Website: lowes
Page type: payment
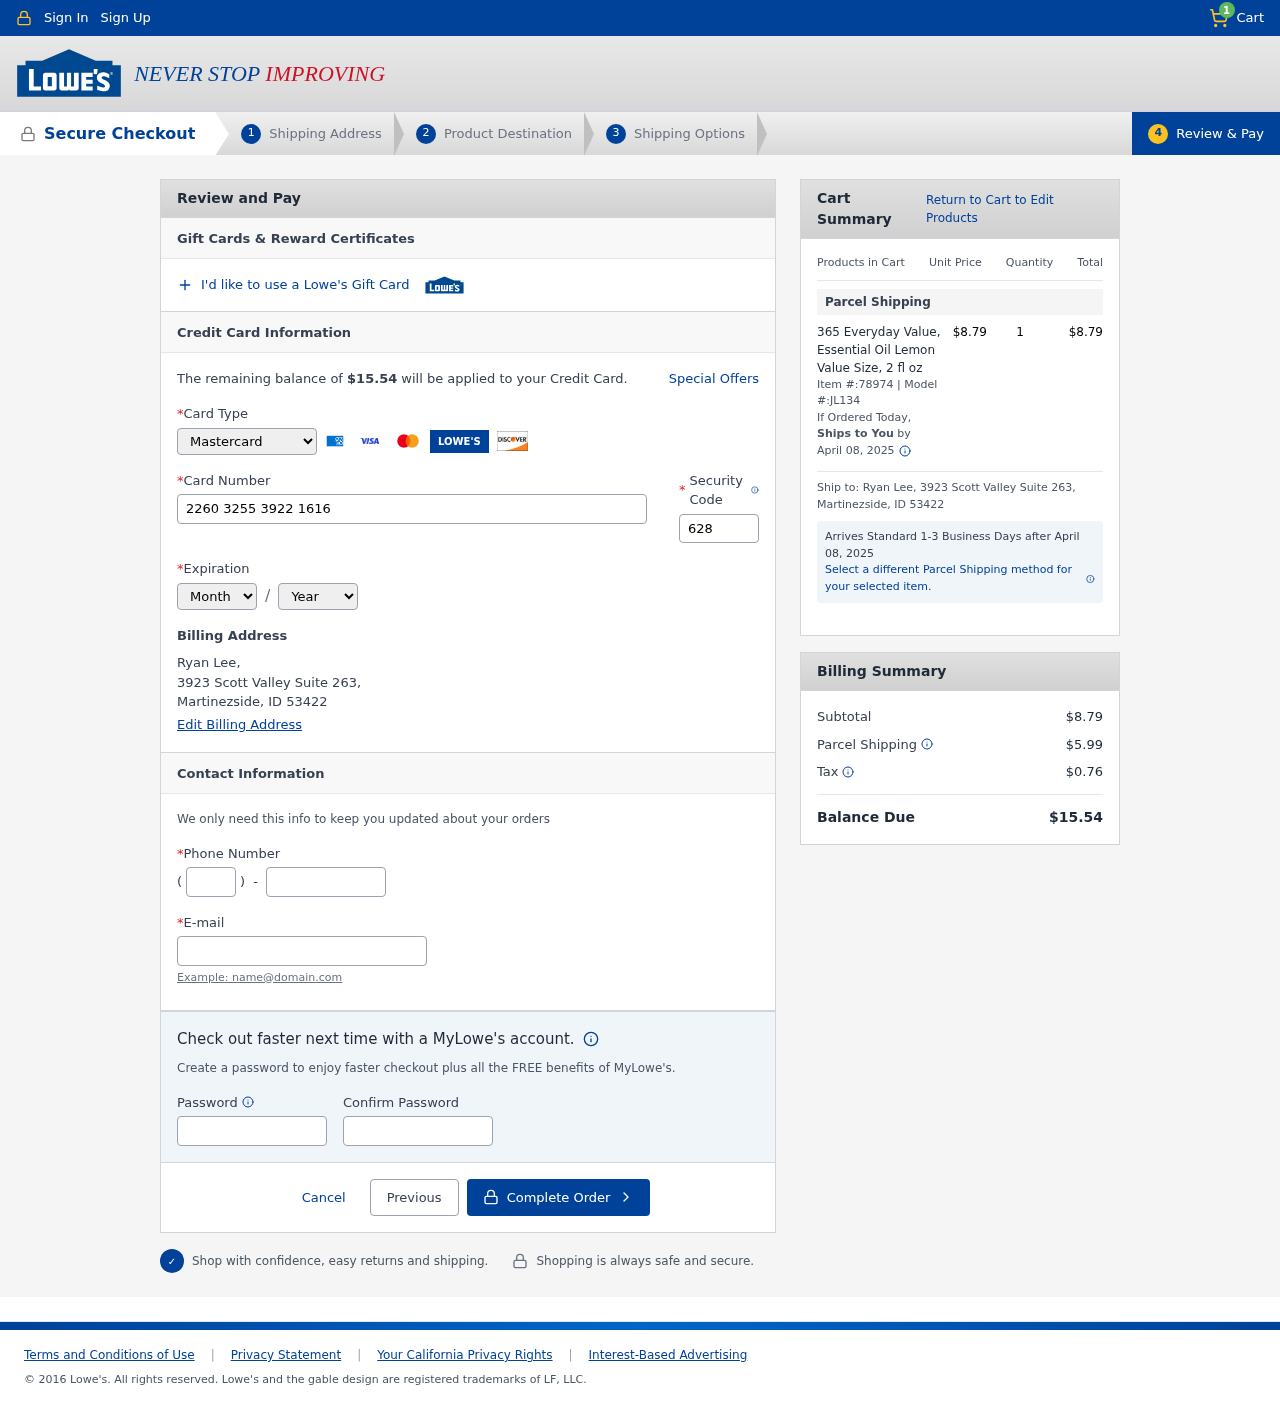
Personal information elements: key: PII_CARD_CVV
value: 628
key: PII_CARD_EXPIRY_MONTH
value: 01
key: PII_CARD_EXPIRY_YEAR
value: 29
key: PII_CARD_NUMBER
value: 2260 3255 3922 1616
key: PII_CARD_TYPE
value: Mastercard
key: PII_CITY_STATE_ZIP
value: Martinezside, ID 53422
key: PII_EMAIL
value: ryanlee@yahoo.com
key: PII_FULLNAME
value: Ryan Lee,
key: PII_PHONE
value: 2767904371
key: PII_PHONE_AREA
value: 276
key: PII_STREET
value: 3923 Scott Valley Suite 263
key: PII_STREET
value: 3923 Scott Valley Suite 263,
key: PII_FULLNAME2
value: Ryan Lee
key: PII_CITY
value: Martinezside
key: PII_STATE_ABBR
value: ID
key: PII_POSTCODE
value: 53422
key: PII_POSTCODE_FULL
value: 53422
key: PII_CITY_STATE
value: Martinezside, ID
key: PII_POSTCODE_NUMERIC
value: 53422
Product elements: key: PRODUCT1_NAME
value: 365 Everyday Value, Essential Oil Lemon Value Size, 2 fl oz
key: PRODUCT1_PRICE
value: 8.79
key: PRODUCT1_QUANTITY
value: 1
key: PRODUCT1_ITEM
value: Item #:78974
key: PRODUCT1_MODEL
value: Model #:JL134
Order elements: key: ORDER_NUM_ITEMS
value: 1
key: ORDER_TOTAL
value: $15.54
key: ORDER_SHIPPING_DATE
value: April 08, 2025
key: ORDER_SUBTOTAL
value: $8.79
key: ORDER_SHIPPING_DATE2
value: April 08, 2025
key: ORDER_SHIPPING_COST
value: $5.99
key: ORDER_TAX
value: $0.76